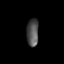
Tissue: lung
Cell type: Endothelial cells
Senescence score: 0.574
Nuclear area (px): 321
Mean DAPI intensity: 80.607